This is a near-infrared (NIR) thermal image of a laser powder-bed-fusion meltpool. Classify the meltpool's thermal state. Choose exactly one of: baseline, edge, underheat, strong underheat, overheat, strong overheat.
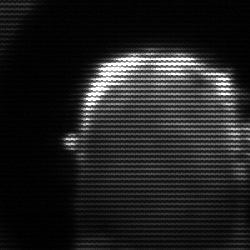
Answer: baseline